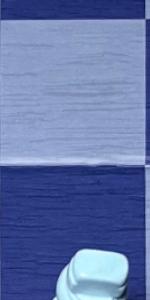
Label: Empty